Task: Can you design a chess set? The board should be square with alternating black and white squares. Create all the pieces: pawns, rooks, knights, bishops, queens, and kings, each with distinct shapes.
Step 785:
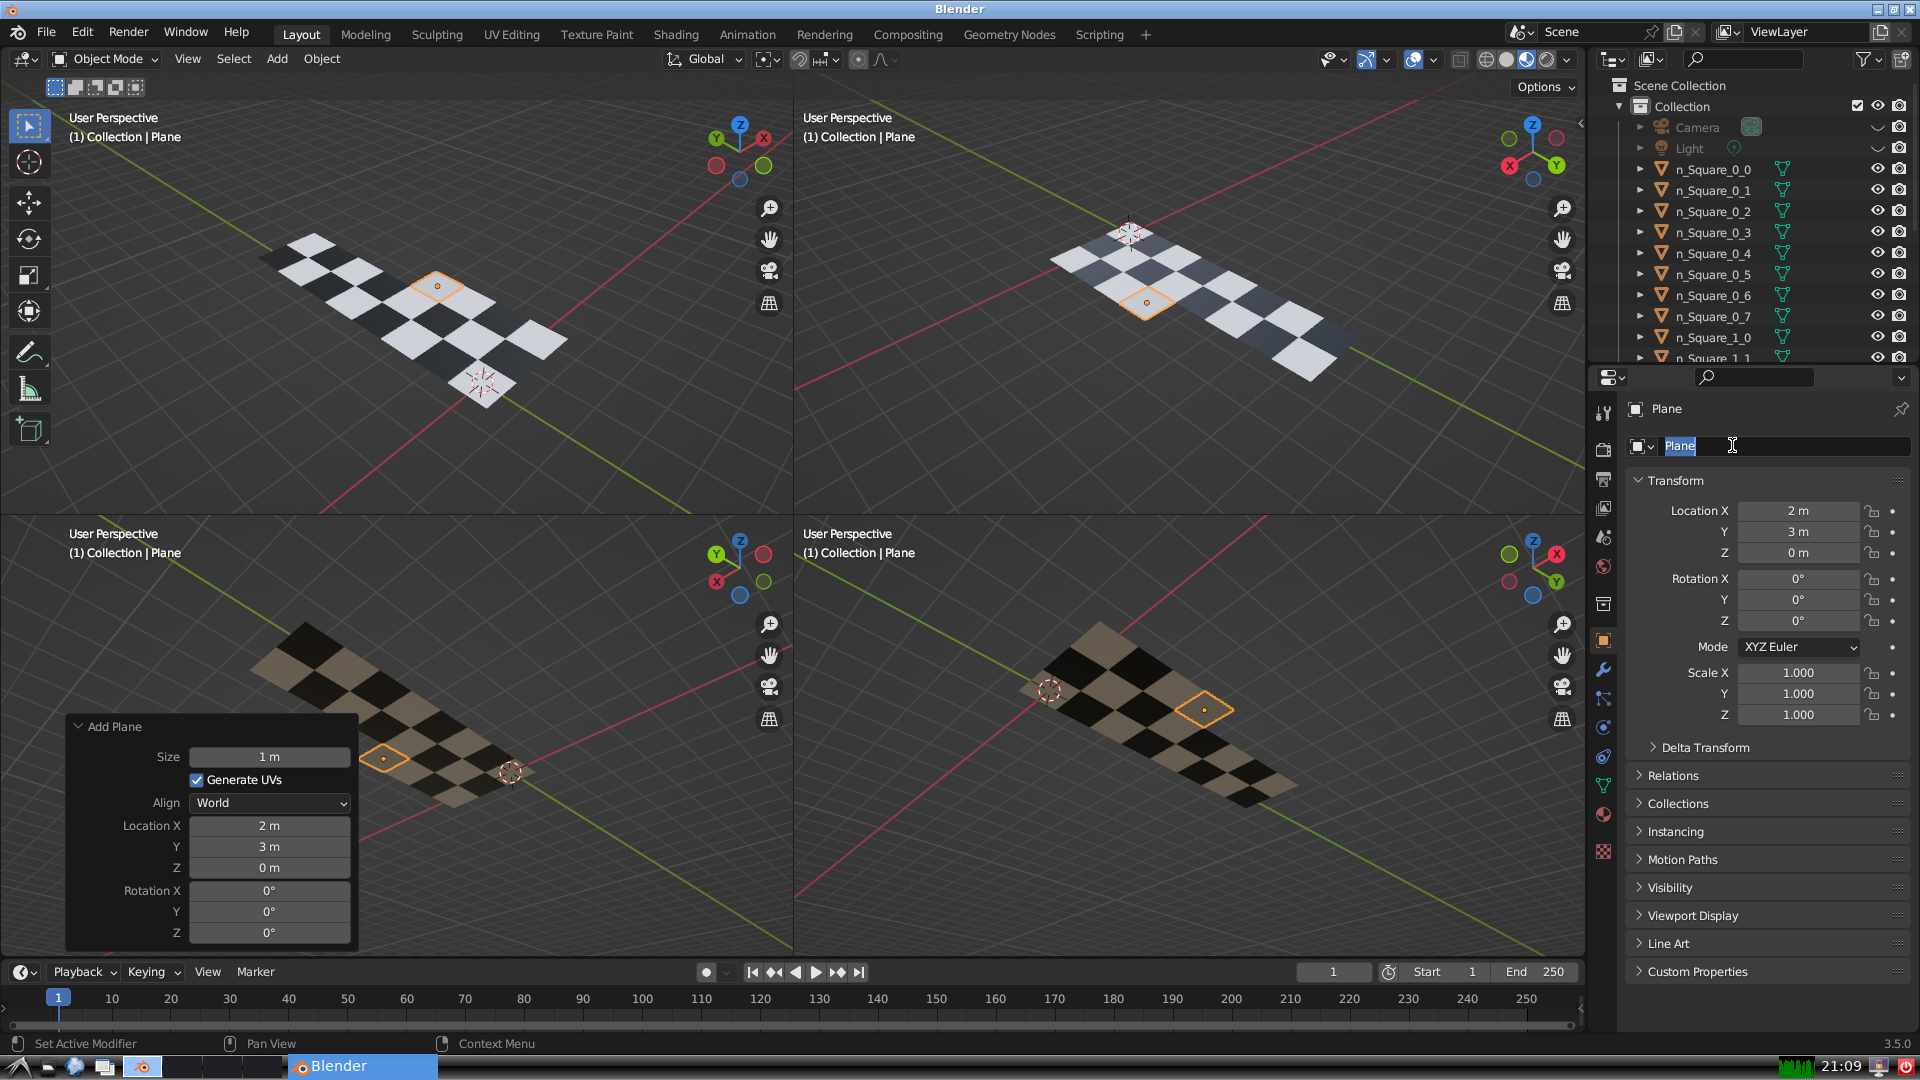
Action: input_text: n_Square_2_3